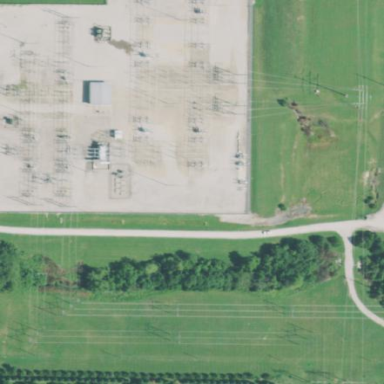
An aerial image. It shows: Fenced power substation at the transmission level.